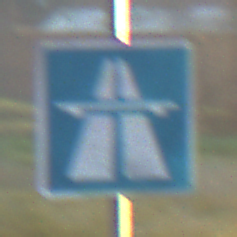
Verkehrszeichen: Autobahn
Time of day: SunriseSunset
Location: Outdoor (Nature)
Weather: Clear
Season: NotSpecified
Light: Natural